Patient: sex F, age 86
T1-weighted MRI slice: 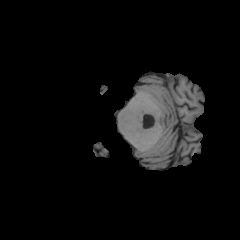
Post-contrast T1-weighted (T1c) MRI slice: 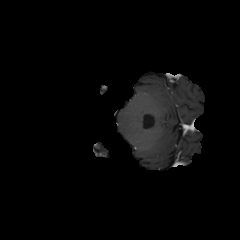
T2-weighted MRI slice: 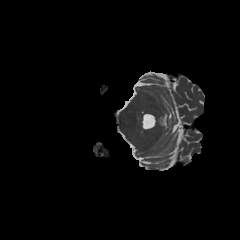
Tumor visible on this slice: no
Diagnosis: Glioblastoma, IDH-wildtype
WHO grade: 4